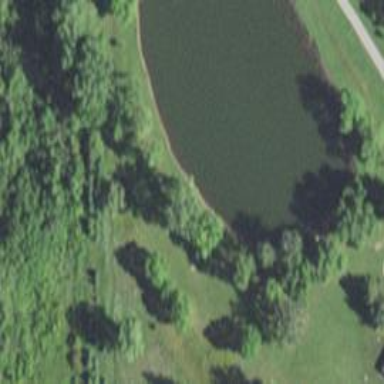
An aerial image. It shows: Disc golf hole.